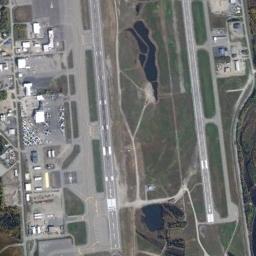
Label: airport